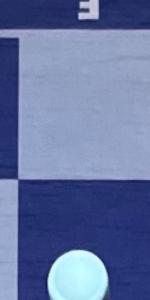
Label: Empty